При разработке полупроводниковых устройств (компьютерных чипов или солнечных батарей) постоянно ищутся материалы с особыми проводящими свойствами, например, низким удельным сопротивлением. Удельное сопротивление обычно измеряется для образцов конечных размеров. Измерительные электроды также обладают конечным контактным сопротивлением и особой геометрией. Все эти факторы влияют на результаты измерений и искажают истинные свойства объекта измерения. Более того, тонкая пленка материала может иметь свойства, совершенно отличные от свойств материала больших размеров.
Часть А. Четырёхточечный метод измерения сопротивления (1.2 балла) Для точного измерения удельного сопротивления необходимо, чтобы контакты для измерения напряжения и контакты для подачи тока были различными. Этот метод называется четырехточечным методом измерения сопротивления или сокращенно методом 4PP (англ. four-point-probe method). В методе 4РР четыре измерительных контакта размещаются симметрично, так, что ток $I$ втекает в образец через один из внешних измерительных контактов (исток), затем всеми возможными путями протекает через образец и в конце концов вытекает из образца через внешний измерительный контакт (сток). Напряжение $V$ измеряется на отрезке длиной $s$, расположенном между истоком и стоком. Все сильно упрощается, если задача симметрична, то есть если расстояние между всеми контактами и контактами в центре образца равно $s$, как показано на рисунке ниже:  Вольт-амперная характеристика $I(V)$ позволяет определить сопротивление определенного участка образца. Все измерения выполняются методом 4PP. Вначале мы пользуемся конфигурацией, в которой четыре измерительных контакта расположены на прямой на равном расстоянии друг от друга (см. фото).  Для проведения следующих измерений используйте лист проводящей бумаги наибольшего размера.
Измерение методом 4РР. Измерьте падение напряжения $V$ на отрезке длиной $s$ в зависимости от тока $I$, протекающего через этот участок. Измерьте не менее 4-х значений. Занесите результаты в таблицу. Постройте график зависимости падения напряжения $V$ от тока $I$.
Из графика в пункте A1 определите эффективное электрическое сопротивление $R = V/I$ листа бумаги.
Часть В. Плоскостное удельное сопротивление (0.3 балла) Удельное сопротивление $\rho$ — это свойство материала, с помощью которого можно рассчитать сопротивление проводника заданных размеров и геометрии. В данном задании рассмотрим стержень длиной $l$, шириной $w$ и толщиной $t$:  Электрическое сопротивление $R$ проводника вычисляется по формуле: $$R = R_{3D} = \rho \frac{l}{wt} \tag{1}$$ Аналогичным образом можно определить сопротивление двумерного проводника толщиной $t \ll w$ и $t \ll l$.  $$R = R_{2D} = \rho_{\square} \frac{l}{w} \tag{2}$$
Из графика в пункте A1 определите погрешность $\Delta R$ измерения сопротивления $R$ методом 4РР.
Часть С. Измерения образцов разных размеров До сих пор мы не учитывали конечные ширину $w$ и длину $l$ образца. Когда размеры образца уменьшаются, а приложенное напряжение остается постоянным, способность образца проводить ток снижается. Если мы приложим напряжение между двумя точечными контактами (обозначены белыми кружками), ток потечет по всем возможным непересекающимся направлениям. Они отмечены линиями на рисунке. Ток вдоль каждой линии зависит от её длины. Чем длиннее линия, тем меньше протекающий ток, и тем меньше ее толщина на рисунке. Для маленького образца (b) и того же напряжения суммарный ток падает, так как сокращается число возможных путей, по которым он может протекать. Таким образом, измеряемое сопротивление увеличивается:  Конечно, плоскостное удельное сопротивление не меняется для образцов разных размеров. Это значит, что для пересчета измеренного сопротивления в поверхностное удельное сопротивление по формуле 3, нам необходимо ввести поправочный коэффициент $f(w/s)$: $$\rho_{\square} = \frac{\pi}{\ln 2} \cdot \frac{R(w/s)}{f(w/s)} \tag{4}$$ Для образца длины $l \gg s$ поправочный коэффициент $f$ — это функция отношения $w/s$ и его значение больше единицы: $f(w/s) \geq 1$. Для простоты сосредоточимся на зависимости от толщины $w$ и при этом удостоверимся только в том, что длина образца достаточна для проведения измерений. Будем считать, что в случае, когда размеры образца достаточно велики, результат вычислений стремится к истинному значению $\rho_{\square}$. $$R(w/s) = R_{\infty} \cdot f(w/s), \qquad f(w/s \rightarrow \infty) \rightarrow 1.0 \tag{5}$$
Используя результаты измерений в части A, найдите плоскостное удельное сопротивление проводника $\rho_{\square}$. Обозначим это значение $\rho_{\infty}$, а измеренное в части A сопротивление — $R_{\infty}$. Так можно считать, потому что размеры листа значительно превышают расстояние между контактами $s$: $l, w \gg s$.
Используя метод 4PP, измерьте сопротивление $R(w, s)$ для 4 разных значений $w/s$, изменяющихся в диапазоне от 0.3 до 5.0 (на выданных вам образцах проводящей бумаги). Запишите результаты в таблицу. Убедитесь, что длина образца $l$ в 5 раз больше расстояния $s$ между контактами ($l > 5s$), и что длина $l$ каждый раз измеряется вдоль одной и той же (длинной) стороны листа бумаги. Для каждого значения $w/s$ измерьте напряжение для 4 различных значений тока и посчитайте среднее значение $R(w/s)$, используя результаты четырех измерений. Занесите результаты в таблицу.
Часть D. Геометрическая поправка: закон масштабирования (1.9 балла) В части С мы увидели, что удельное сопротивление зависит от отношения ширины образца к расстоянию между измерительными контактами $w/s$. Поэтому, начиная с части C, используем следующую эмпирическую формулу: $$f(w/s) = 1.0 + a \cdot \left(\frac{w}{s}\right)^b \tag{6}$$ Для больших значений $w/s$ $f(w/s)$ должна равняться единице.
Вычислите $f(w/s)$ для каждого из этих измерений.
Для подбора эмпирической кривой по формуле 6 и данным $f(w/s)$, полученным в части C, предлагается выбрать наиболее подходящий один из двух видов миллиметровой бумаги (график в линейном масштабе (D1a), в полулогарифмическом масштабе (D1b) или в логарифмическом масштабе (D1c)). Постройте график по своим данным.
Часть Е. Кремниевая пластина и метод Ван дер Пау (3.4 балла) В полупроводниковой промышленности знание электрического сопротивления тонких пленок полупроводников и тонких пленок металлов играет очень важную роль, так как этот параметр определяет свойства приборов. В этом задании мы будем работать с кремниевой пластиной. Полупроводниковая пластина покрыта тонким слоем хрома (блестящая сторона). Откройте коробку (поверните крышку по направлению стрелки RELEASE) и достаньте пластину. Будьте осторожны и не уроните, и не сломайте пластину. Не касайтесь ее поверхности и не царапайте ее. Для своих измерений положите ее на стол блестящей стороной вверх.
Вычислите значения параметров $a$ и $b$ по аппроксимирующей . . . . . . .
Используя ту же самую установку для измерения методом 4РР, измерьте напряжение $V$ как функцию тока $I$. Запишите номер своей пластины в лист ответов. Он указан на пластиковой коробке.
По полученным данным постройте график и определите сопротивление $R_{4PP}$.
Чтобы определить поправочный коэффициент для образца круглой формы, мы аппроксимируем эффективную ширину образца $w$ диаметром подложки $D = 100~мм$. Используя это допущение, вычислите отношение $w/s$. Зная параметры $a$ и $b$ и используя формулу 6, определите поправочный коэффициент $f(w/s)$ для измерений на пластине.
Вычислите плоскостное удельное сопротивление $\rho_{\square}$ слоя хрома с помощью формулы 4. Для вычисления плоскостного удельного сопротивления без необходимости введения геометрической поправки инженер фирмы Philips Лео Ван дер Пау предложил следующую схему измерения: четыре измерительных контакта размещаются по периметру образца произвольной формы так, как это показано на рисунке (нумерация от 1 до 4). Ток протекает через два близлежащих контакта, например, таких как контакты 1 и 2, а напряжение измеряется между контактами 3 и 4. Таким образом мы получаем сопротивление $R_{I, V} = R_{21,34}$.  Из соображений симметрии $R_{21,34} = R_{34,21}$ и $R_{14,23} = R_{23,14}$. Ван дер Пау показал, что для произвольного образца замкнутой формы (без отверстий) и точечных измерительных контактов выполняется следующее соотношение: $$e^{-\pi R_{21,34}/\rho_{\square}} + e^{-\pi R_{14,23}/\rho_{\square}} \equiv 1 \tag{7}$$  Подсоедините четыре пружинных контакта так, что измерительные контакты образуют квадрат. Два близлежащих измерительных контакта включите в одну цепь с амперметром и источником напряжения, а два оставшихся подключите к вольтметру. Поворачивайте квадрат пока одна из его сторон не будет параллельна срезу на пластине.
Схематично зарисуйте относительное положение токоприводящих контактов и среза на пластине. Измерьте напряжение $V$ по меньшей мере для 6 различных значений тока $I$ (промежутки между значениями тока выдерживайте примерно одинаковыми). Занесите результаты в таблицу.
Повторите процедуру, развернув токоприводящие контакты перпендикулярно их положению в предыдущем пункте. Результаты занесите в таблицу.
По данным из двух предыдущих пунктов постройте один график. При построении используйте разные цвета и/или символы. Определите среднее значение $\langle R \rangle$ по двум кривым.
Заменив все сопротивления $R_{kl,mn}$ сопротивлением $\langle R \rangle$, решите уравнение 7 относительно $\rho_{\square}$ и вычислите плоскостное удельное сопротивление $\rho_{\square}$ слоя хрома.
Сравните результат измерения с результатами, полученными при линейной ориентации (E4) и методом Ван дер Пау (E8). Приведите разницу между двумя измерениями как относительную ошибку в процентах.
Слой хрома имеет номинальную толщину 8 нм. Используя это значение и результаты измерений 0.1 методом Ван дер Пау, вычислите удельную проводимость $Cr$ с помощью формул 1 и 2.
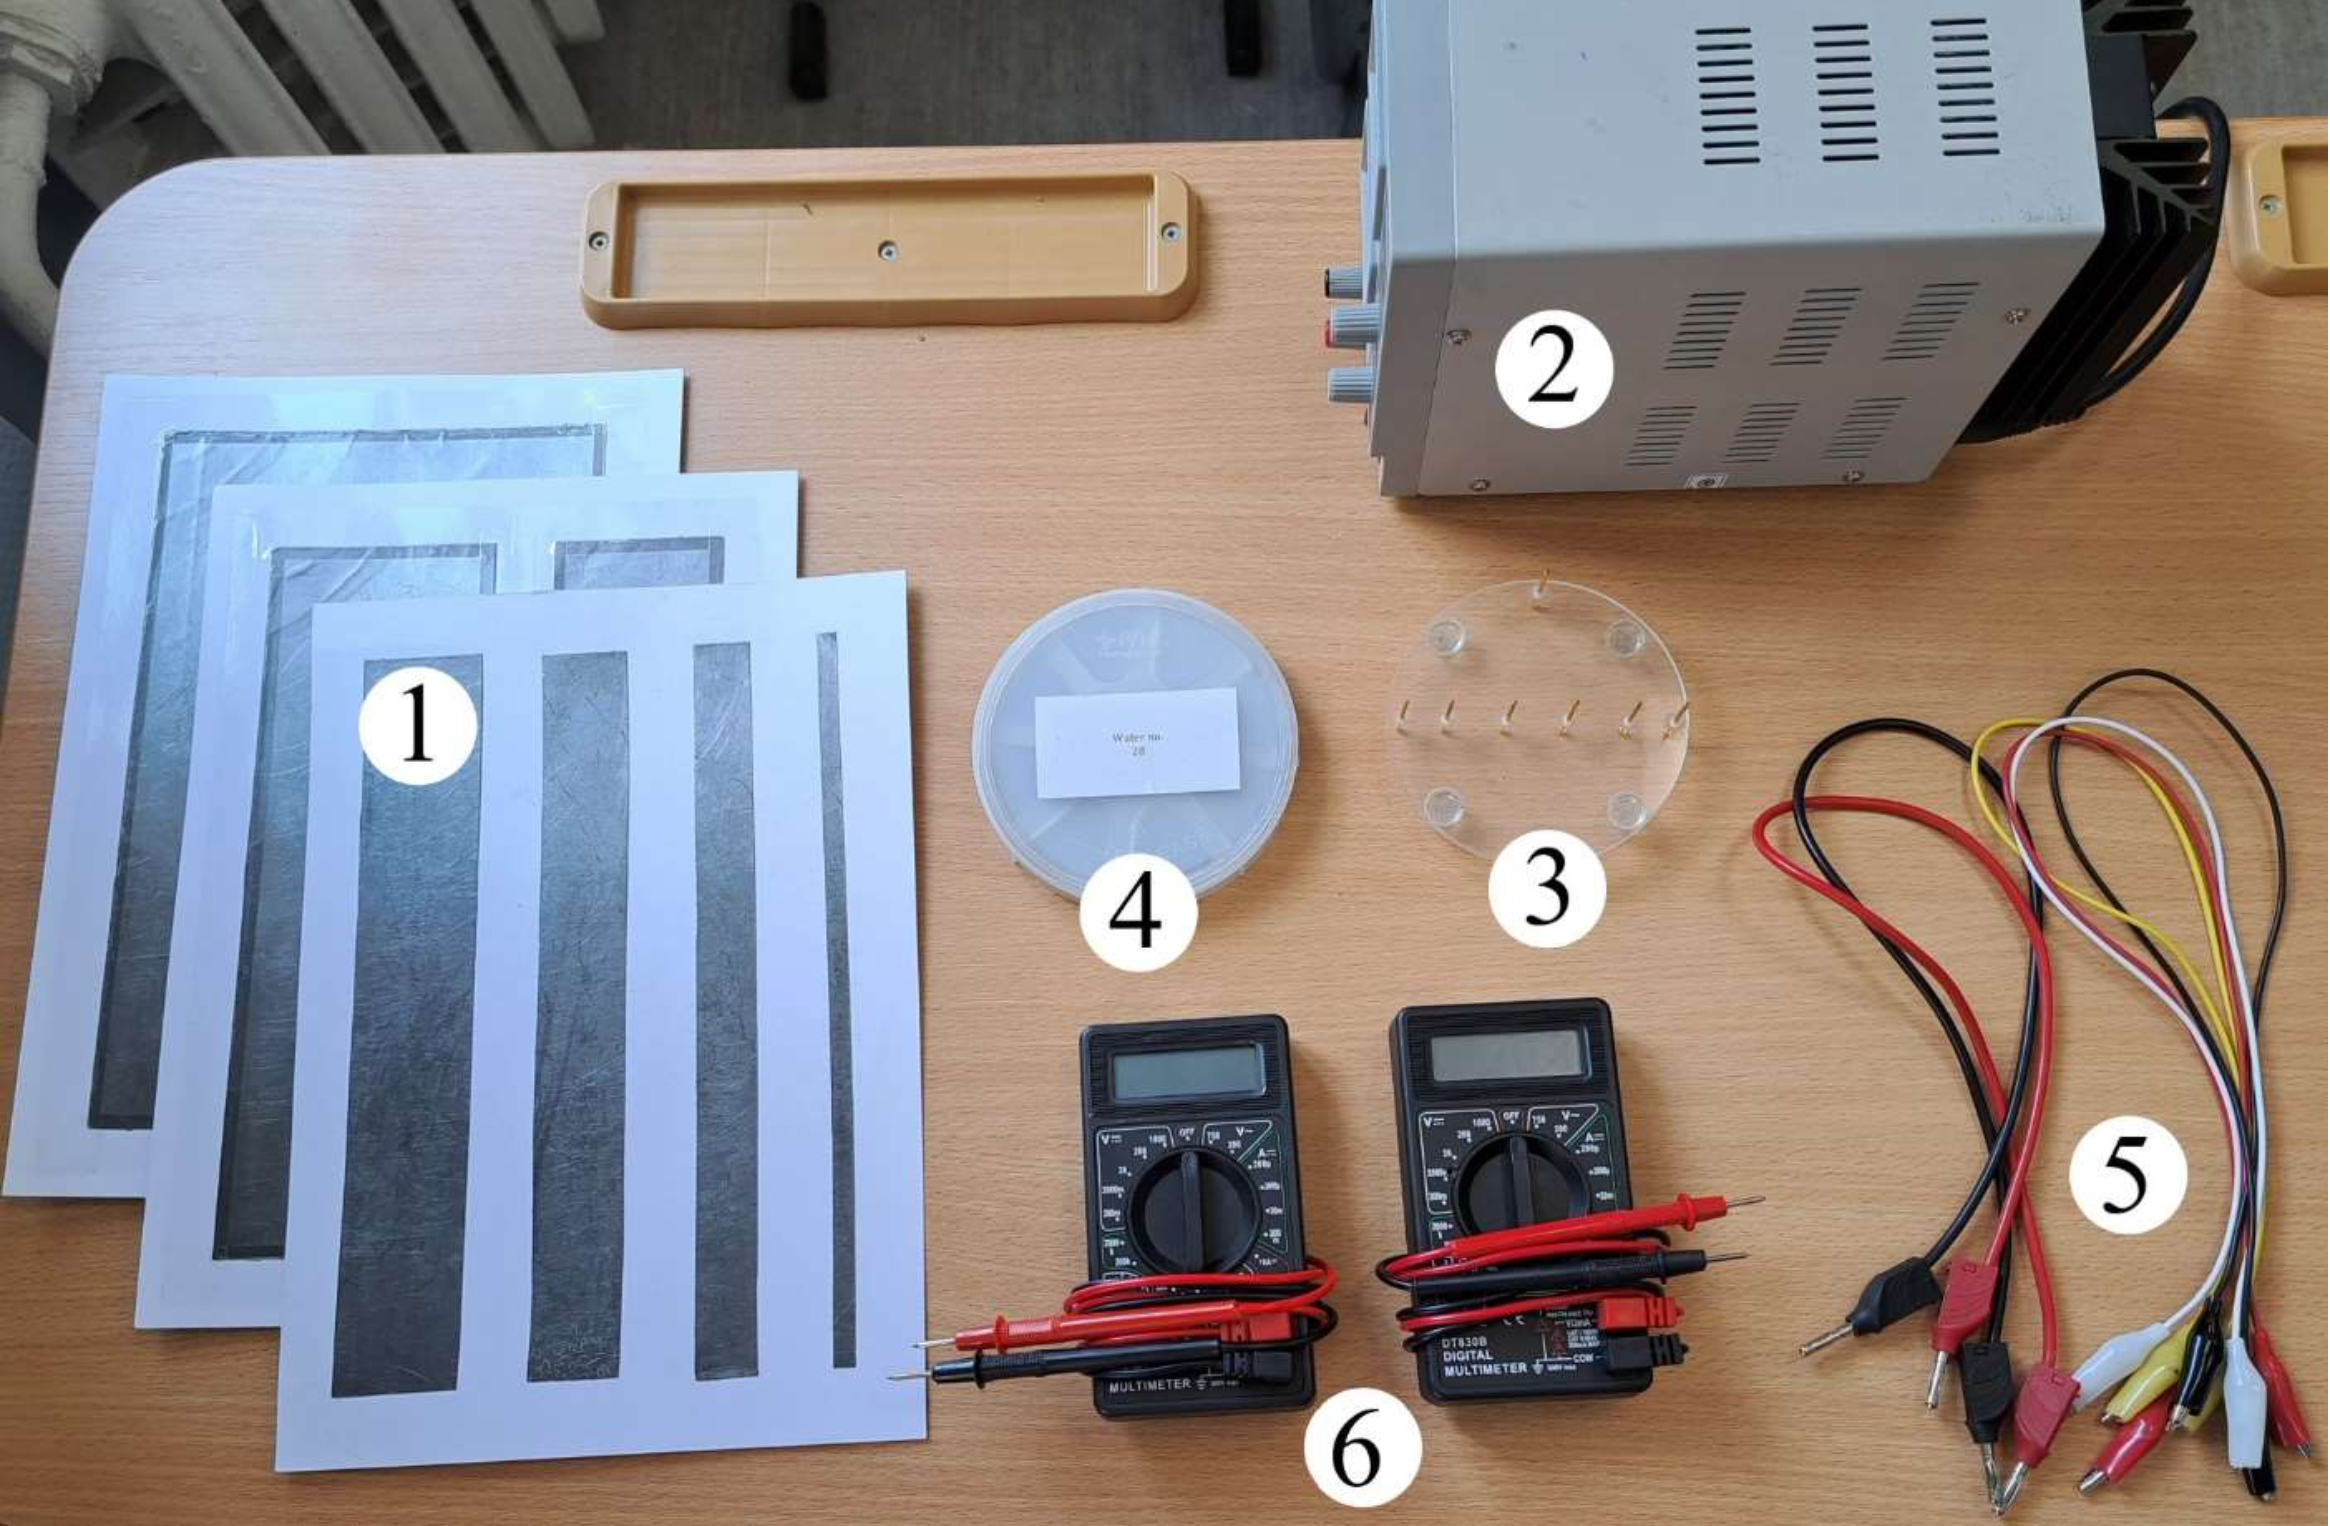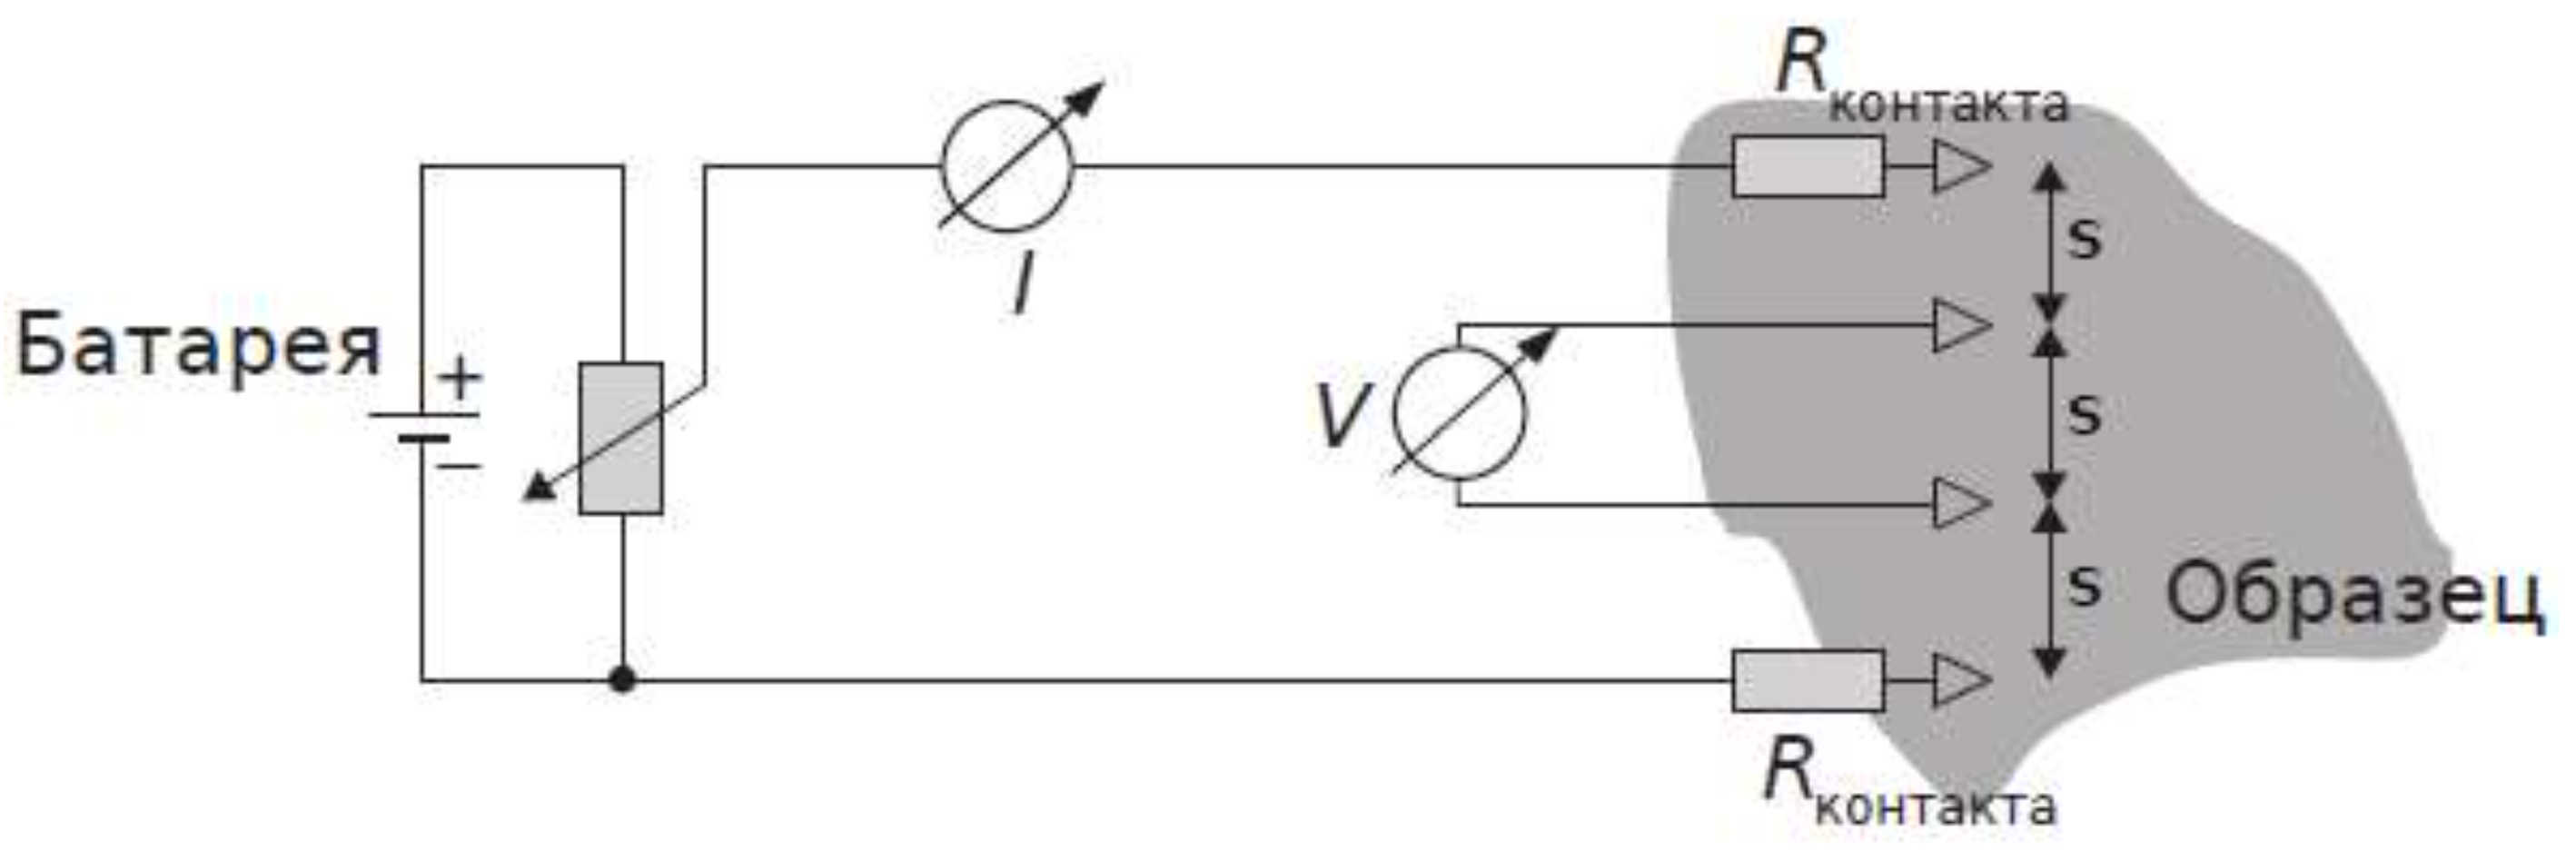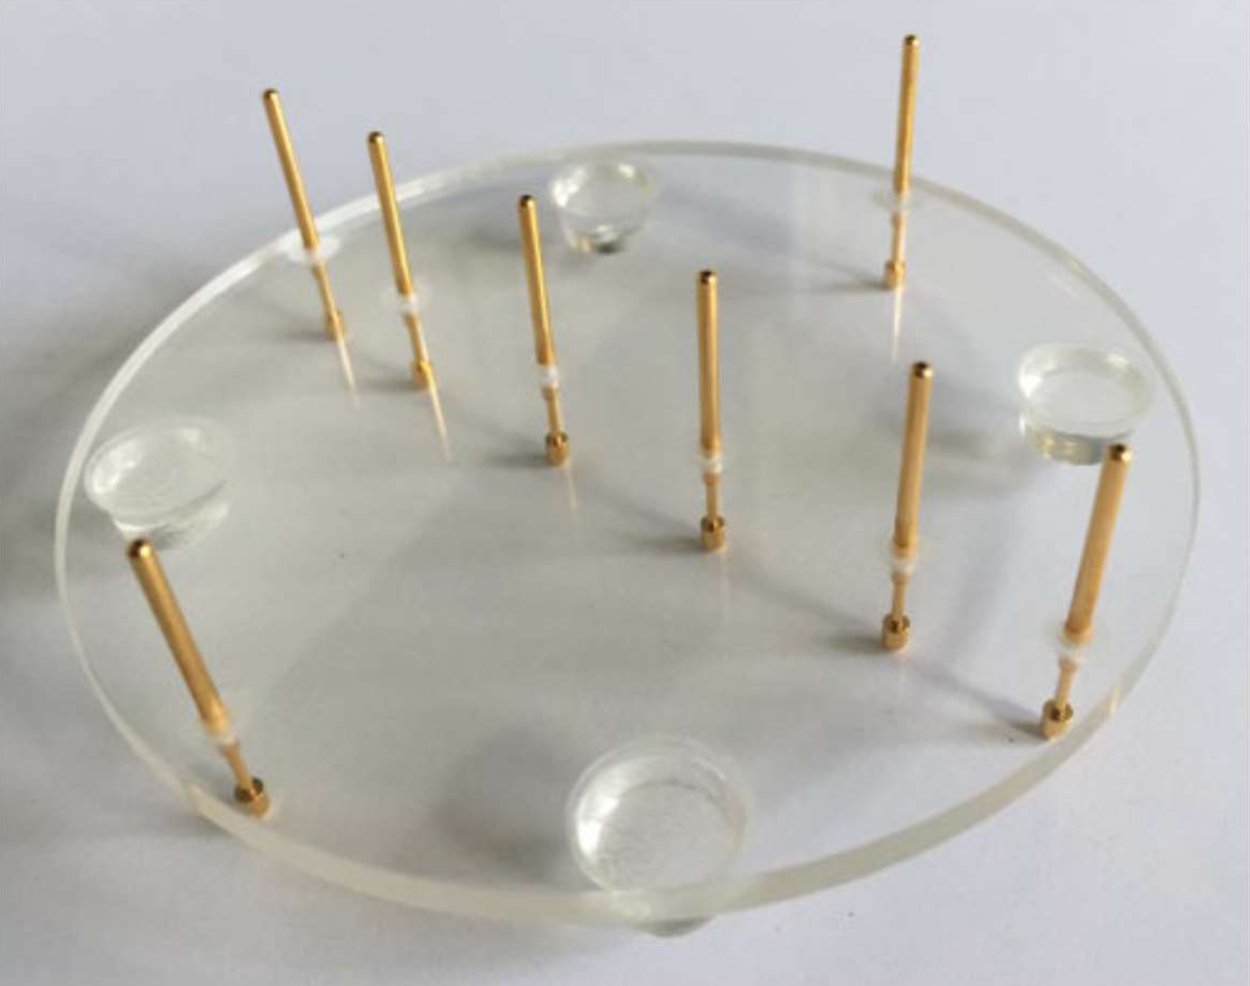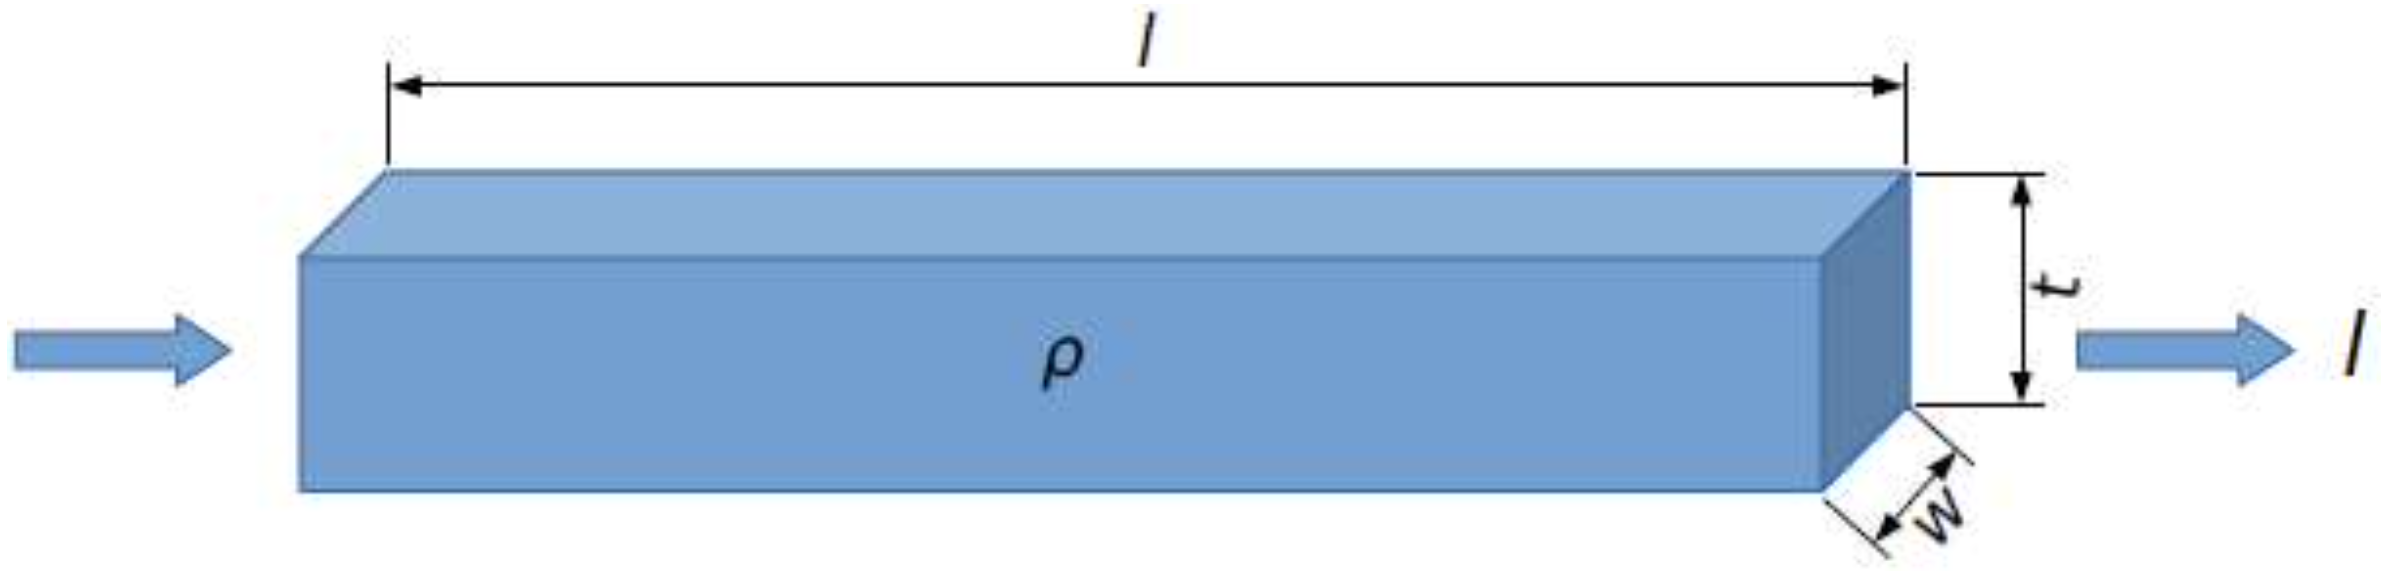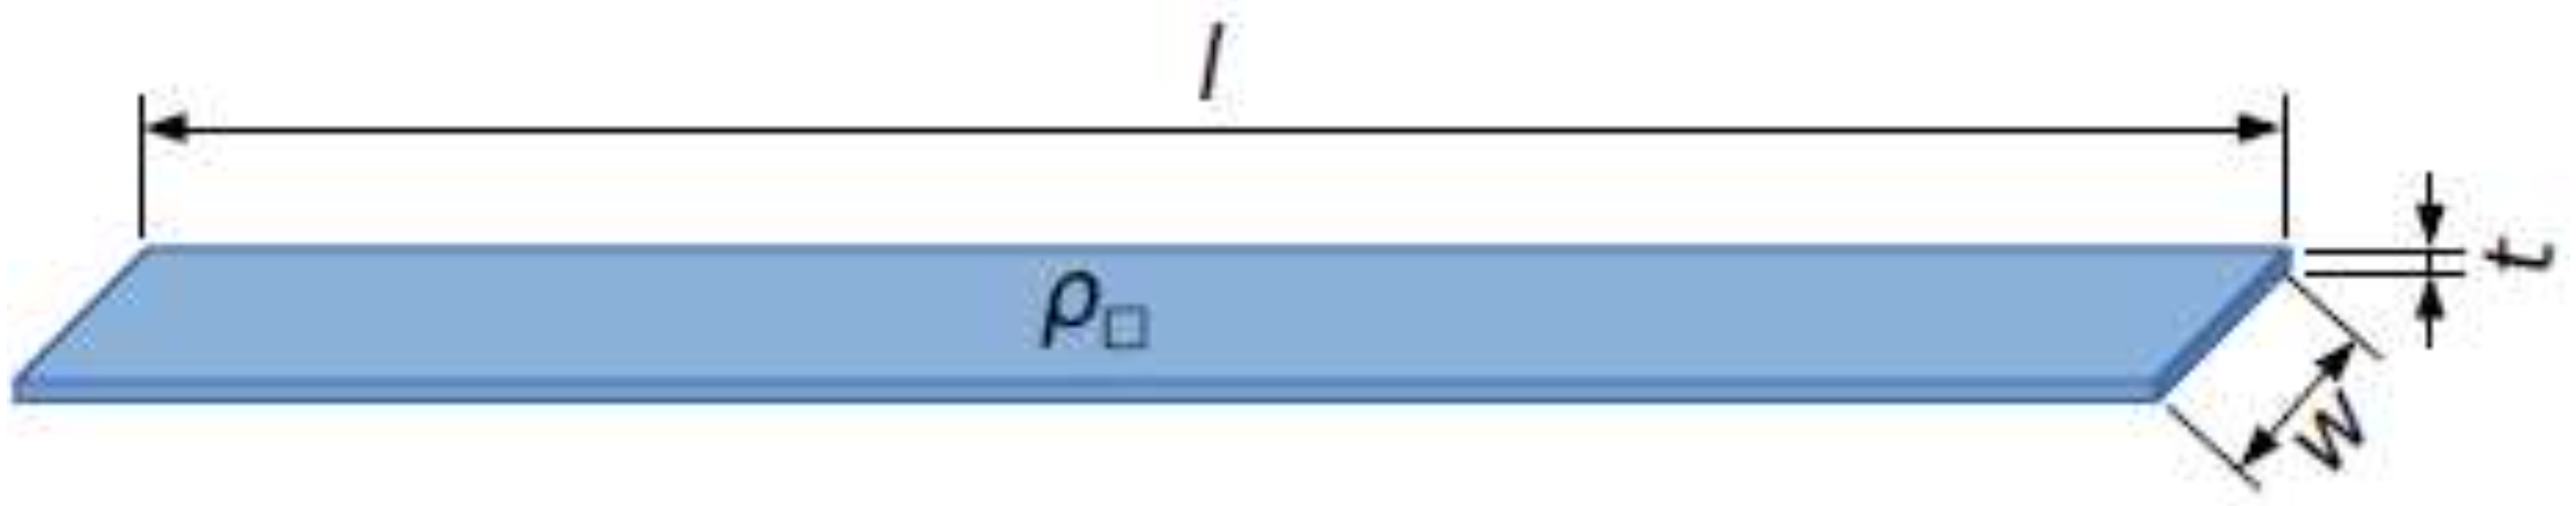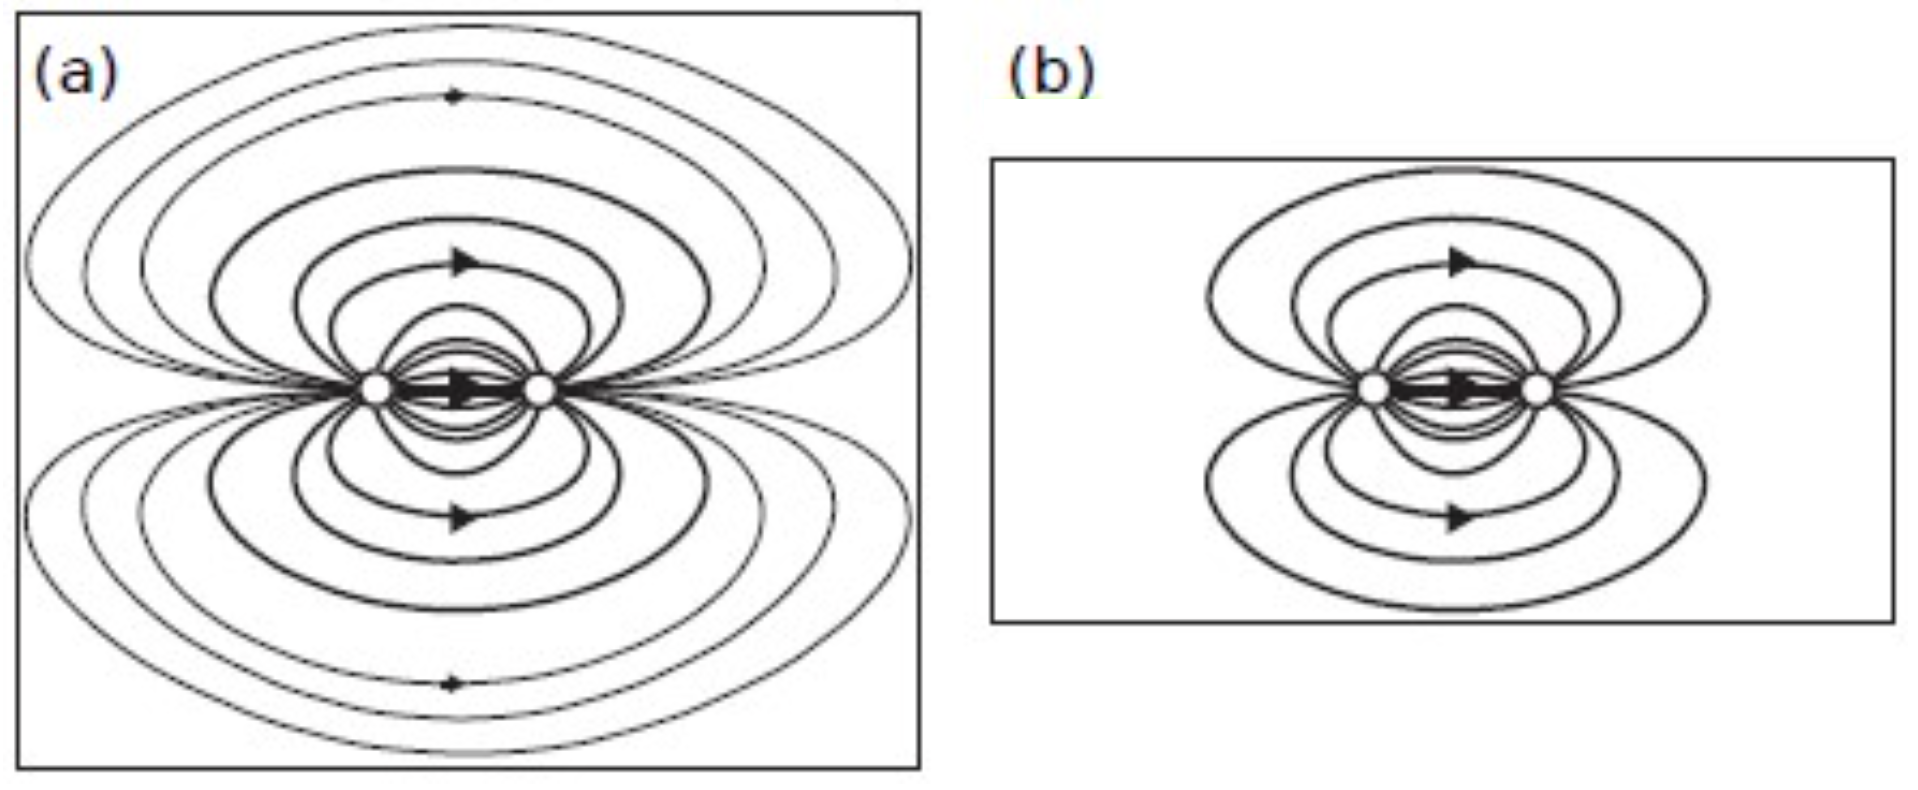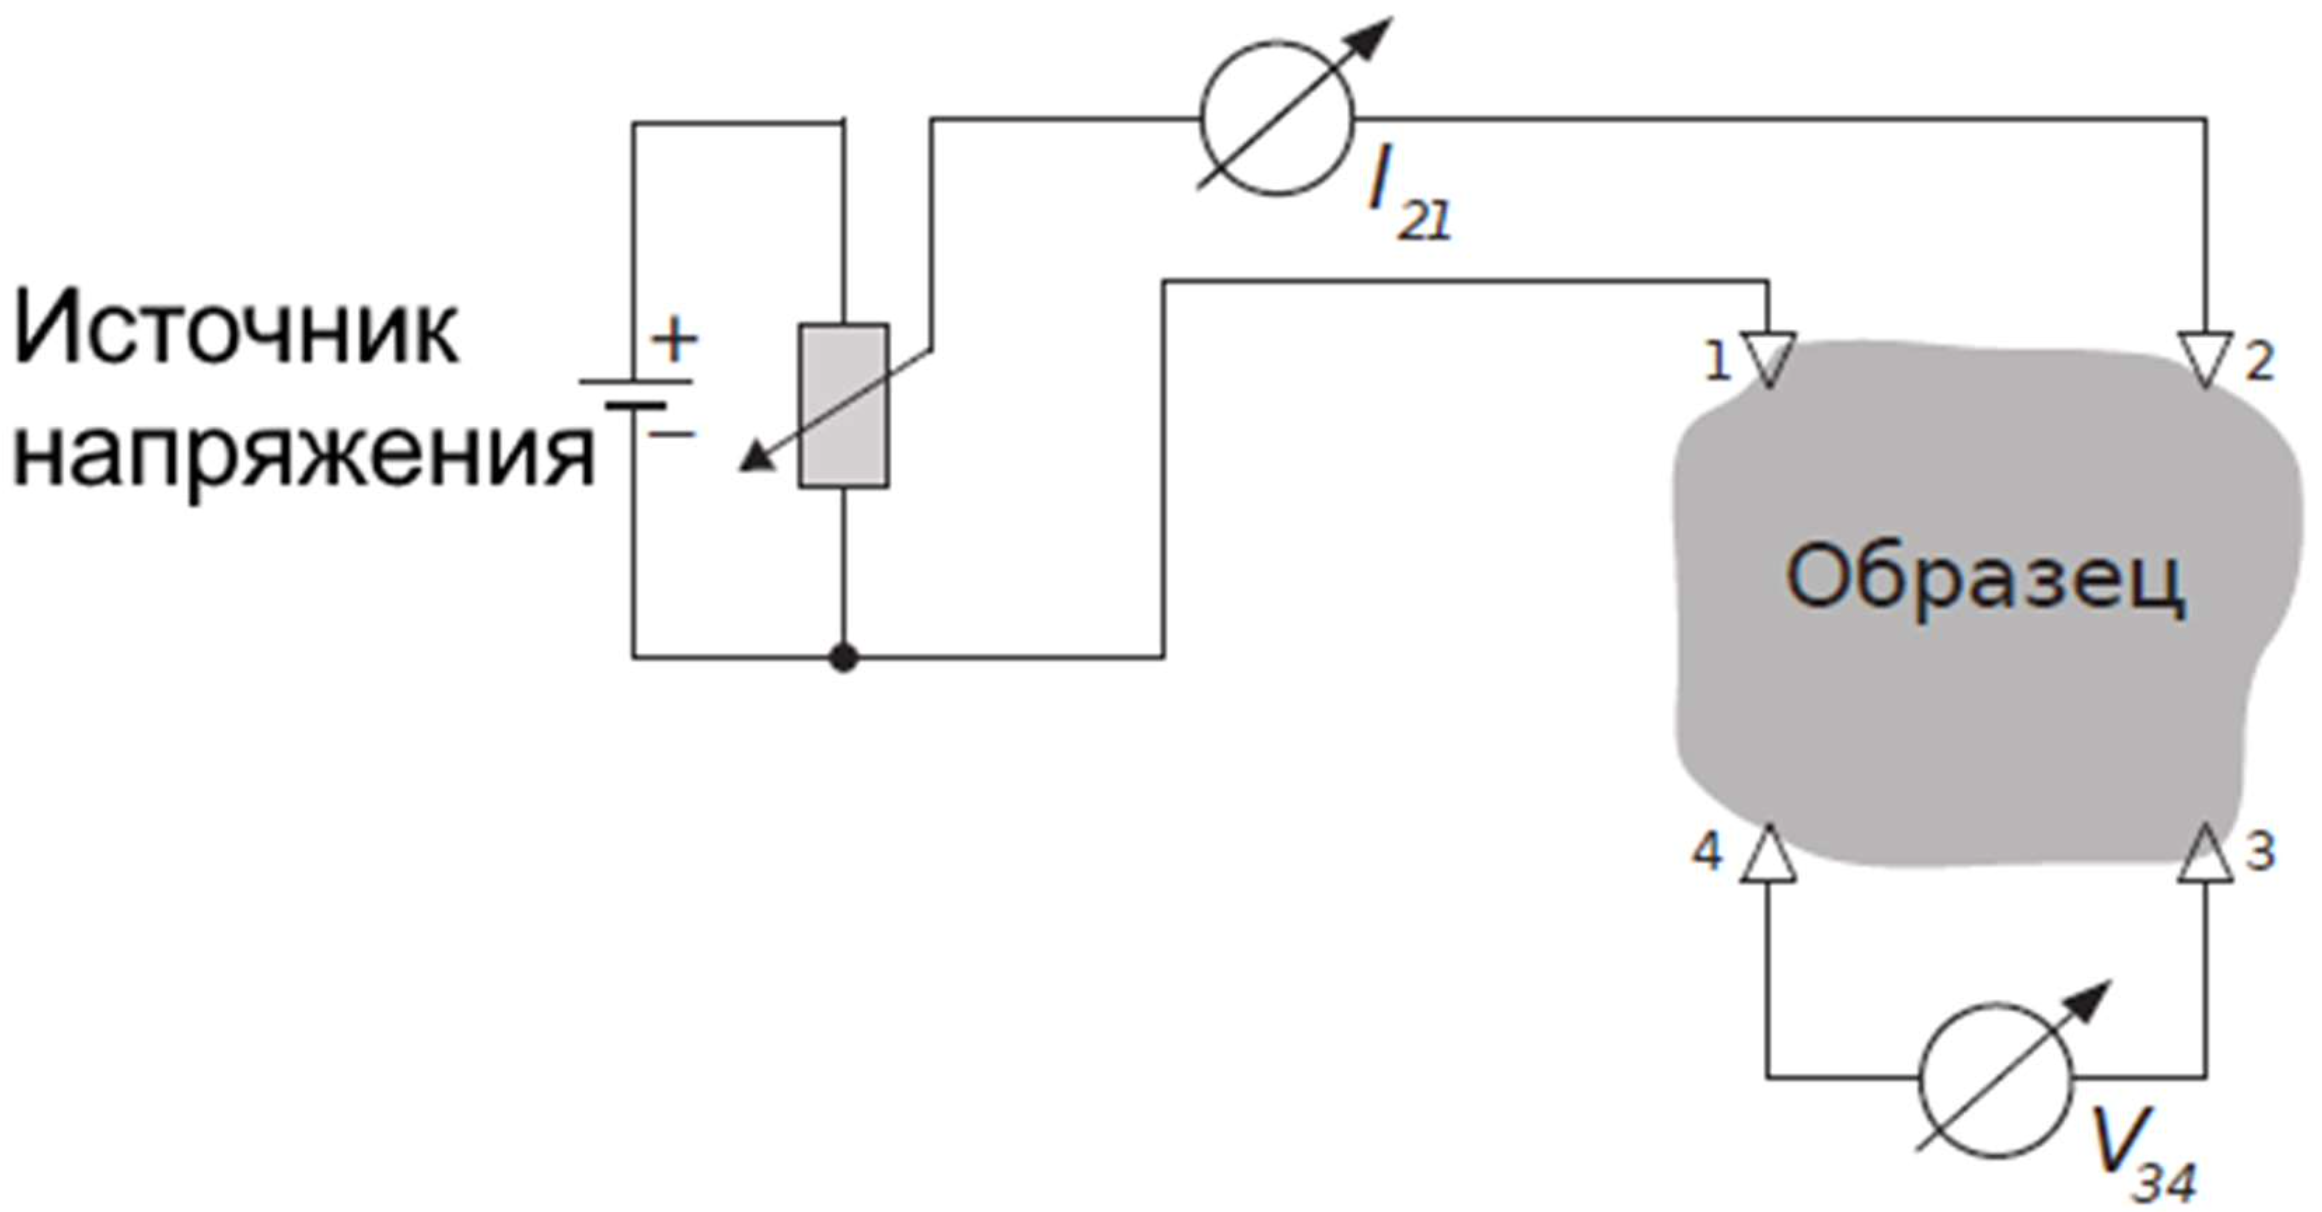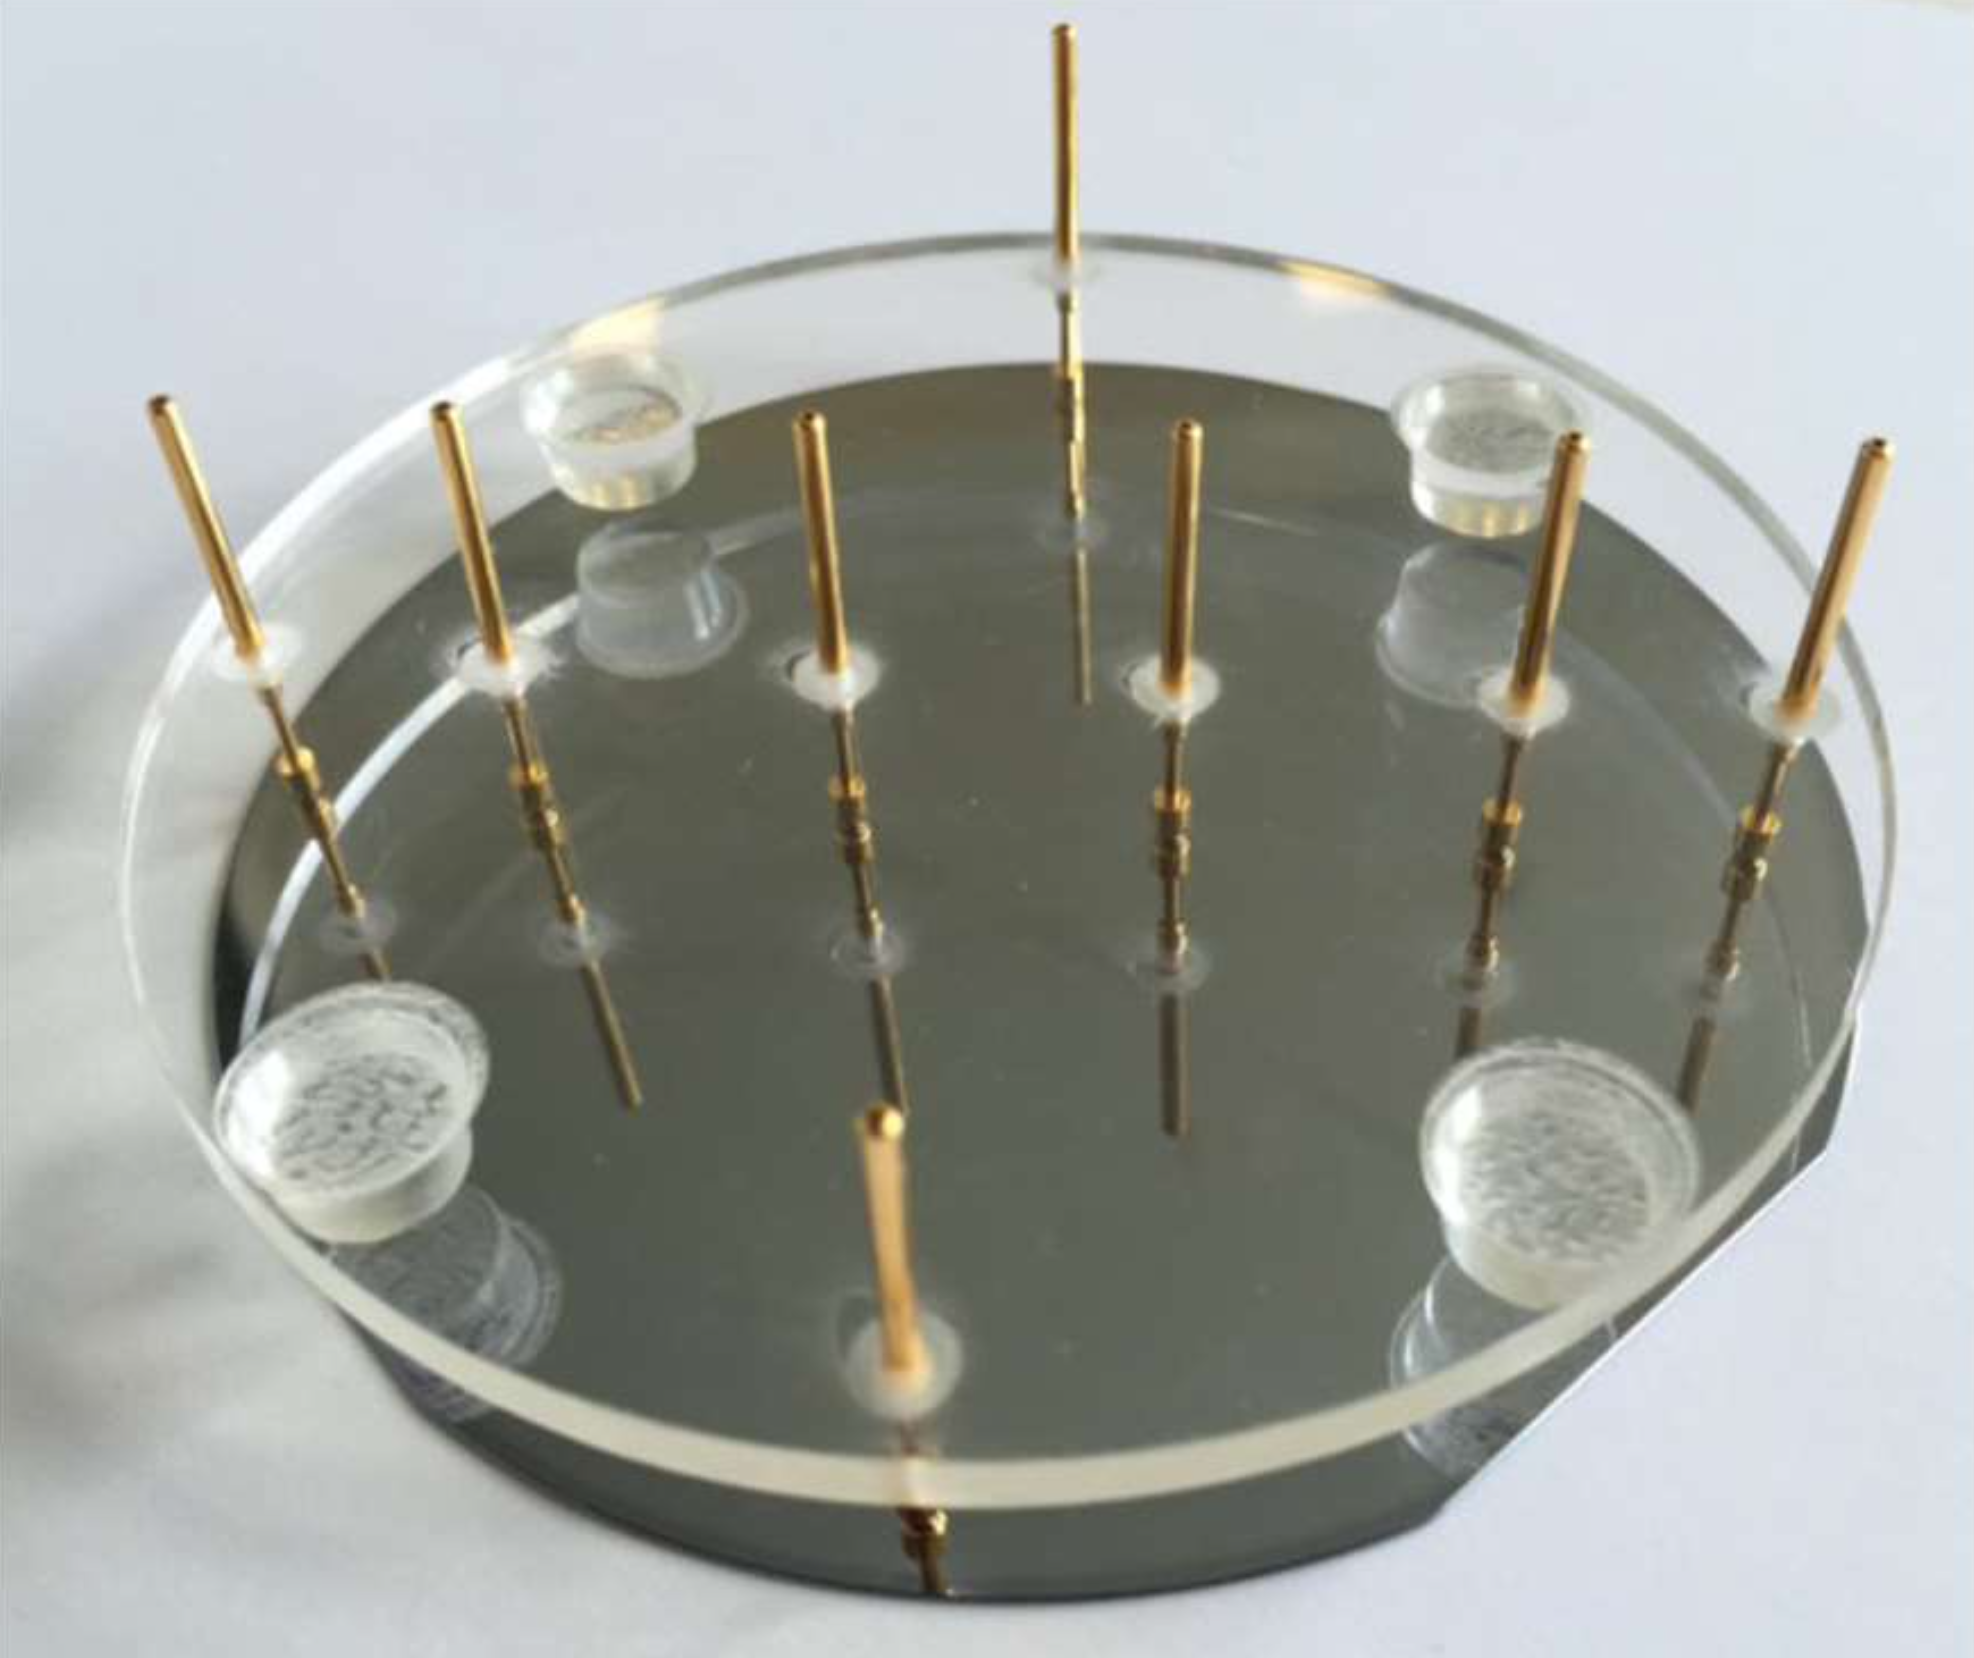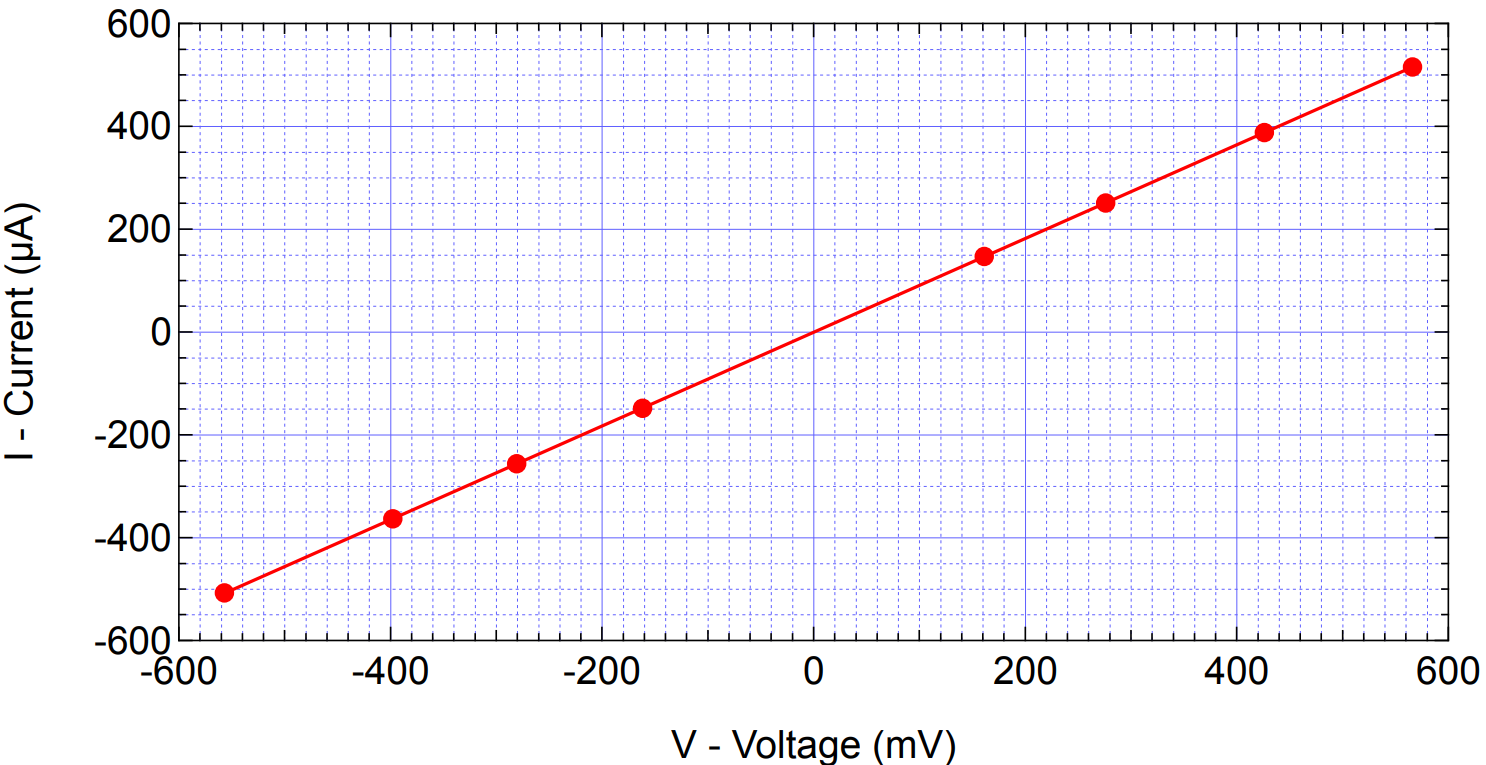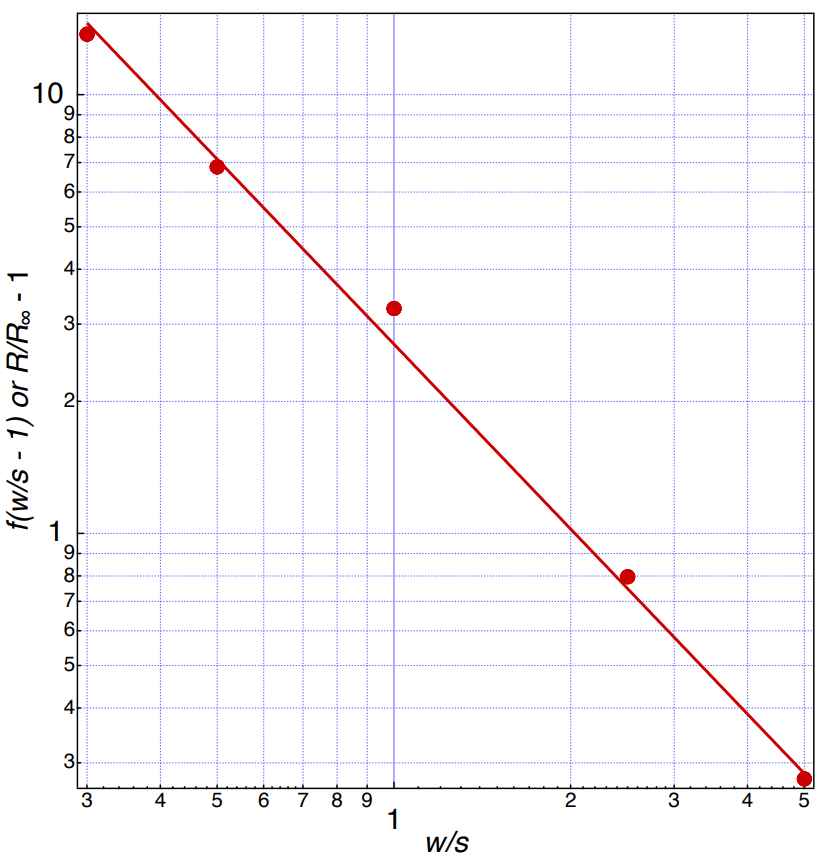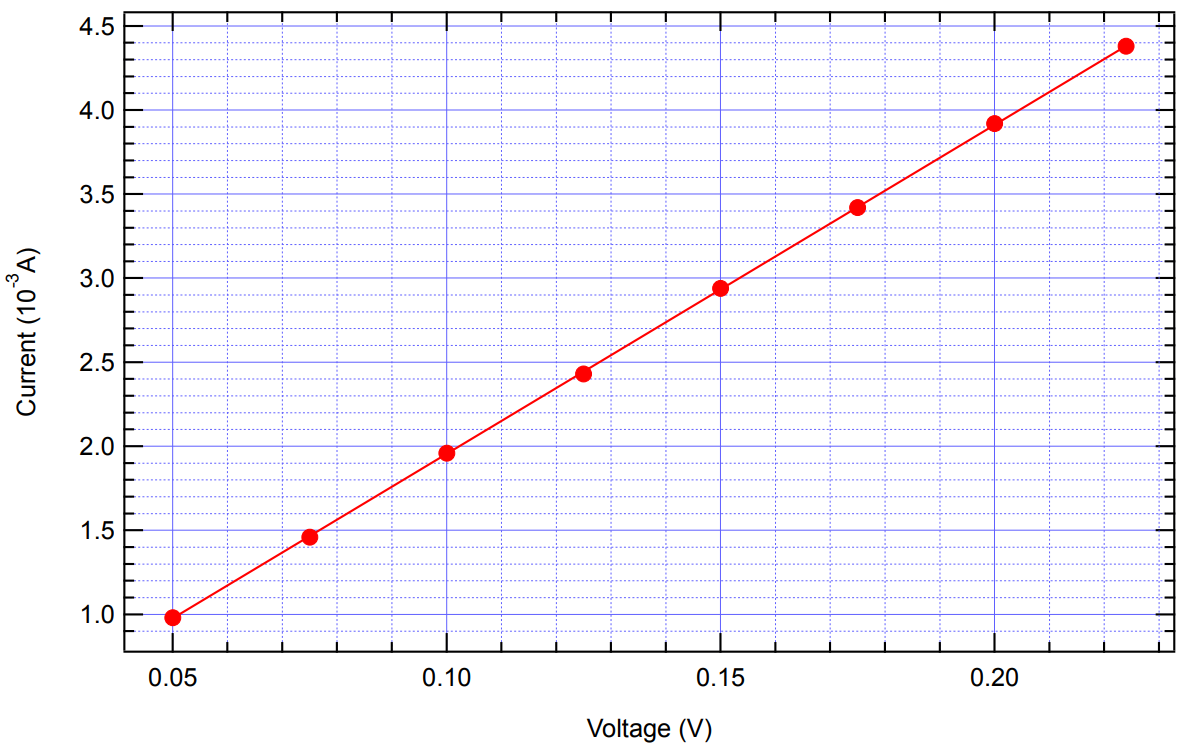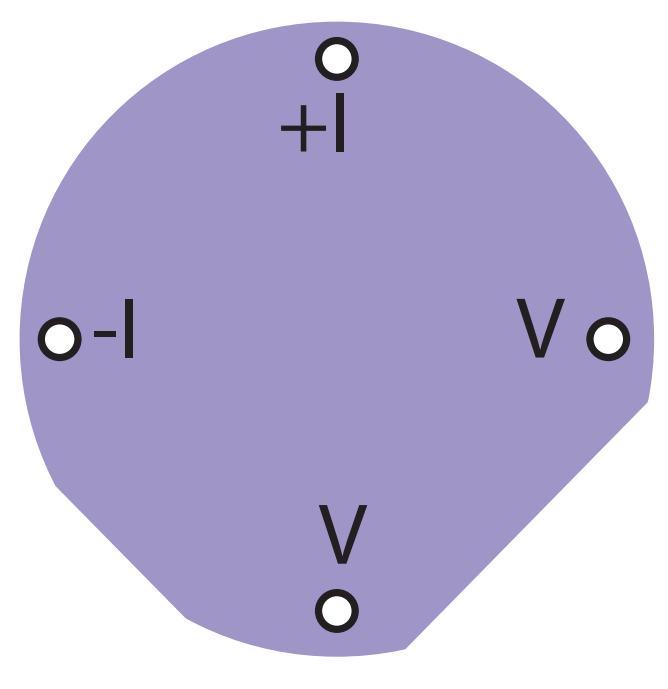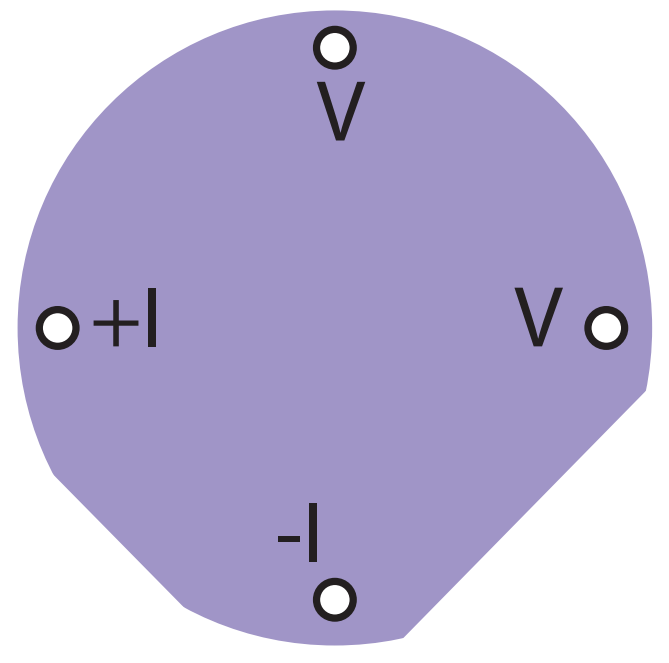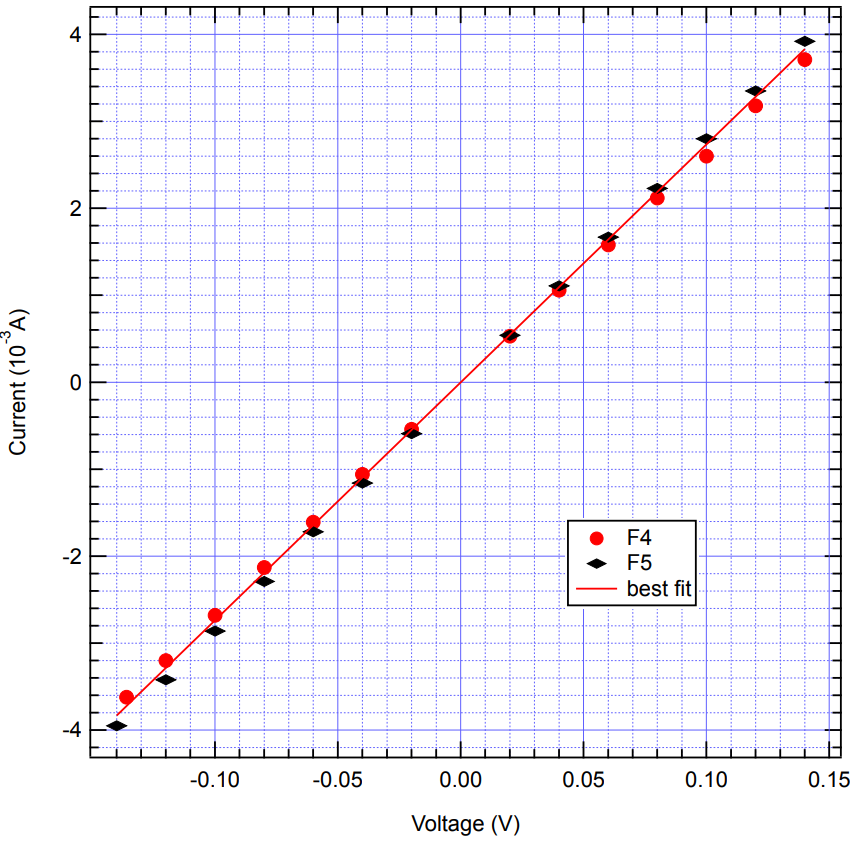
Измерение методом 4РР. Измерьте падение напряжения $V$ на отрезке длиной $s$ в зависимости от тока $I$, протекающего через этот участок. Измерьте не менее 4-х значений. Занесите результаты в таблицу. Постройте график зависимости падения напряжения $V$ от тока $I$.
Решение: $s=2~см$ | $I,~мА$ | 251 | 516 | 388 | 147 | -148 | -256 | -363 | -507 | | --- | --- | --- | --- | --- | --- | --- | --- | --- | | $V,~мВ$ | 276 | 566 | 426 | 161 | -162 | -281 | -398 | -557 |
Ответ: | $I,~мА$ | 251 | 516 | 388 | 147 | -148 | -256 | -363 | -507 | | --- | --- | --- | --- | --- | --- | --- | --- | --- | | $V,~мВ$ | 276 | 566 | 426 | 161 | -162 | -281 | -398 | -557 | Ответ: $I,~мА$251516388147-148-256-363-507$V,~мВ$276566426161-162-281-398-557

Из графика в пункте A1 определите эффективное электрическое сопротивление $R = V/I$ листа бумаги.
Ответ: \[R = 1.08~кОм\]

Из графика в пункте A1 определите погрешность $\Delta R$ измерения сопротивления $R$ методом 4РР.
Ответ: \[\Delta R =\pm1~Ом\]

Используя результаты измерений в части A, найдите плоскостное удельное сопротивление проводника $\rho_{\square}$. Обозначим это значение $\rho_{\infty}$, а измеренное в части A сопротивление — $R_{\infty}$. Так можно считать, потому что размеры листа значительно превышают расстояние между контактами $s$: $l, w \gg s$.
Ответ: \[\rho_\square\equiv\rho_\infty=4.89~кОм\]

Используя метод 4PP, измерьте сопротивление $R(w, s)$ для 4 разных значений $w/s$, изменяющихся в диапазоне от 0.3 до 5.0 (на выданных вам образцах проводящей бумаги). Запишите результаты в таблицу. Убедитесь, что длина образца $l$ в 5 раз больше расстояния $s$ между контактами ($l > 5s$), и что длина $l$ каждый раз измеряется вдоль одной и той же (длинной) стороны листа бумаги.  Для каждого значения $w/s$ измерьте напряжение для 4 различных значений тока и посчитайте среднее значение $R(w/s)$, используя результаты четырех измерений. Занесите результаты в таблицу.
Решение: $s=20~мм$$\rho_\infty=4.89~кОм$ | $w/s$ | $I,~мА$ | $V,~мВ$ | $R(w/s),~кОм$ | $\langle{R}\rangle,~кОм$ | $f(w/s)$ | | --- | --- | --- | --- | --- | --- | | 0.3 | 92 | 1477 | 16.1 | 15.9 | 14.7 | | 0.3 | 74 | 1184 | 16 | | | | 0.3 | 57 | 914 | 16 | | | | 0.3 | 41 | 651 | 15.9 | | | | 0.3 | 23 | 358 | 15.6 | | | | 0.5 | 154 | 1306 | 8.5 | 8.5 | 7.8 | | 0.5 | 127 | 1079 | 8.5 | | | | 0.5 | 97 | 824 | 8.5 | | | | 0.5 | 67 | 567 | 8.5 | | | | 0.5 | 38 | 321 | 8.5 | | | | 1 | 233 | 1071 | 4.6 | 4.6 | 4.3 | | 1 | 174 | 799 | 4.6 | | | | 1 | 135 | 621 | 4.6 | | | | 1 | 101 | 165 | 4.6 | | | | 1 | 59 | 271 | 4.6 | | | | 2.5 | 389 | 749 | 1.9 | 1.9 | 1.8 | | 2.5 | 319 | 635 | 2 | | | | 2.5 | 237 | 457 | 1.9 | | | | 2.5 | 151 | 291 | 1.9 | | | | 2.5 | 74 | 143 | 1.9 | | | | 5 | 467 | 648 | 1.4 | 1.4 | 1.3 | | 5 | 419 | 577 | 1.4 | | | | 5 | 363 | 499 | 1.4 | | | | 5 | 289 | 398 | 1.4 | | | | 5 | 185 | 254 | 1.4 | | |
Ответ: | $w/s$ | $I,~мА$ | $V,~мВ$ | $R(w/s),~кОм$ | $\langle{R}\rangle,~кОм$ | $f(w/s)$ | | --- | --- | --- | --- | --- | --- | | 0.3 | 92 | 1477 | 16.1 | 15.9 | 14.7 | | 0.3 | 74 | 1184 | 16 | | | | 0.3 | 57 | 914 | 16 | | | | 0.3 | 41 | 651 | 15.9 | | | | 0.3 | 23 | 358 | 15.6 | | | | 0.5 | 154 | 1306 | 8.5 | 8.5 | 7.8 | | 0.5 | 127 | 1079 | 8.5 | | | | 0.5 | 97 | 824 | 8.5 | | | | 0.5 | 67 | 567 | 8.5 | | | | 0.5 | 38 | 321 | 8.5 | | | | 1 | 233 | 1071 | 4.6 | 4.6 | 4.3 | | 1 | 174 | 799 | 4.6 | | | | 1 | 135 | 621 | 4.6 | | | | 1 | 101 | 165 | 4.6 | | | | 1 | 59 | 271 | 4.6 | | | | 2.5 | 389 | 749 | 1.9 | 1.9 | 1.8 | | 2.5 | 319 | 635 | 2 | | | | 2.5 | 237 | 457 | 1.9 | | | | 2.5 | 151 | 291 | 1.9 | | | | 2.5 | 74 | 143 | 1.9 | | | | 5 | 467 | 648 | 1.4 | 1.4 | 1.3 | | 5 | 419 | 577 | 1.4 | | | | 5 | 363 | 499 | 1.4 | | | | 5 | 289 | 398 | 1.4 | | | | 5 | 185 | 254 | 1.4 | | | Ответ: $w/s$$I,~мА$$V,~мВ$$R(w/s),~кОм$$\langle{R}\rangle,~кОм$$f(w/s)$0.392147716.115.914.70.3741184160.357914160.34165115.90.32335815.60.515413068.58.57.80.512710798.50.5978248.50.5675678.50.5383218.5123310714.64.64.311747994.611356214.611011654.61592714.62.53897491.91.91.82.531963522.52374571.92.51512911.92.5741431.954676481.41.41.354195771.453634991.452893981.451852541.4

Вычислите $f(w/s)$ для каждого из этих измерений.

Для подбора эмпирической кривой по формуле 6 и данным $f(w/s)$, полученным в части C, предлагается выбрать наиболее подходящий один из двух видов миллиметровой бумаги (график в линейном масштабе (D1a), в полулогарифмическом масштабе (D1b) или в логарифмическом масштабе (D1c)). Постройте график по своим данным.
Решение: Выбираем двойной логарифмический масштаб (график D1c):

Вычислите значения параметров $a$ и $b$ по аппроксимирующей прямой .
Ответ: \[a = 2.7,\qquad b = −1.4\]

Используя ту же самую установку для измерения методом 4РР, измерьте напряжение $V$ как функцию тока $I$.  Запишите номер своей пластины в лист ответов. Он указан на пластиковой коробке.
Решение: | $I,~мА$ | 0.98 | 1.46 | 1.96 | 2.43 | 2.94 | 3.42 | 3.92 | 4.38 | | --- | --- | --- | --- | --- | --- | --- | --- | --- | | $V,~мВ$ | 50 | 75 | 100 | 125 | 150 | 175 | 200 | 224 |
Ответ: | $I,~мА$ | 0.98 | 1.46 | 1.96 | 2.43 | 2.94 | 3.42 | 3.92 | 4.38 | | --- | --- | --- | --- | --- | --- | --- | --- | --- | | $V,~мВ$ | 50 | 75 | 100 | 125 | 150 | 175 | 200 | 224 | Ответ: $I,~мА$0.981.461.962.432.943.423.924.38$V,~мВ$5075100125150175200224

По полученным данным постройте график и определите сопротивление $R_{4PP}$.
Ответ: \[R_{4PP} = 51.1~Ом\]

Чтобы определить поправочный коэффициент для образца круглой формы, мы аппроксимируем эффективную ширину образца $w$ диаметром подложки $D = 100~мм$. Используя это допущение, вычислите отношение $w/s$.  Зная параметры $a$ и $b$ и используя формулу 6, определите поправочный коэффициент $f(w/s)$ для измерений на пластине.
Решение: $w = 10~см \implies w/s = 5\implies $
Ответ: \[f(w/s) = 1.284\]

Вычислите плоскостное удельное сопротивление $\rho_{\square}$ слоя хрома с помощью формулы 4.
Ответ: \[\rho_\square=180~Ом\]

Схематично зарисуйте относительное положение токоприводящих контактов и среза на пластине. Измерьте напряжение $V$ по меньшей мере для 6 различных значений тока $I$ (промежутки между значениями тока выдерживайте примерно одинаковыми). Занесите результаты в таблицу.
Решение: | $I~мА$ | 3.71 | 3.18 | 2.66 | 2.12 | 1.58 | 1.06 | 0.53 | | --- | --- | --- | --- | --- | --- | --- | --- | | $V~мВ$ | 140 | 120 | 100 | 80 | 60 | 40 | 20 | | | | | | | | | | | $I~мА$ | -0.54 | -1.06 | -1.61 | -2.13 | -2.68 | -3.2 | -3.62 | | $V~мВ$ | -20 | -40 | -60 | -80 | -100 | -120 | -136 |
Ответ: | $I~мА$ | 3.71 | 3.18 | 2.66 | 2.12 | 1.58 | 1.06 | 0.53 | | --- | --- | --- | --- | --- | --- | --- | --- | | $V~мВ$ | 140 | 120 | 100 | 80 | 60 | 40 | 20 | | | | | | | | | | | $I~мА$ | -0.54 | -1.06 | -1.61 | -2.13 | -2.68 | -3.2 | -3.62 | | $V~мВ$ | -20 | -40 | -60 | -80 | -100 | -120 | -136 | Ответ: $I~мА$3.713.182.662.121.581.060.53$V~мВ$14012010080604020$I~мА$-0.54-1.06-1.61-2.13-2.68-3.2-3.62$V~мВ$-20-40-60-80-100-120-136

Повторите процедуру, развернув токоприводящие контакты перпендикулярно их положению в предыдущем пункте. Результаты занесите в таблицу.
Решение: | $V, ~В$ | 3.92 | 3.35 | 2.8 | 2.23 | 1.67 | 1.11 | 0.54 | | --- | --- | --- | --- | --- | --- | --- | --- | | $I,~мкА$ | 140 | 120 | 100 | 80 | 60 | 40 | 20 | | | | | | | | | | | $V, ~В$ | -0.59 | -1.16 | -1.72 | -2.29 | -2.86 | -3.42 | -3.95 | | $I,~мкА$ | -20 | -40 | -60 | -80 | -100 | -120 | -140 |
Ответ: | $V, ~В$ | 3.92 | 3.35 | 2.8 | 2.23 | 1.67 | 1.11 | 0.54 | | --- | --- | --- | --- | --- | --- | --- | --- | | $I,~мкА$ | 140 | 120 | 100 | 80 | 60 | 40 | 20 | | | | | | | | | | | $V, ~В$ | -0.59 | -1.16 | -1.72 | -2.29 | -2.86 | -3.42 | -3.95 | | $I,~мкА$ | -20 | -40 | -60 | -80 | -100 | -120 | -140 | Ответ: $V, ~В$3.923.352.82.231.671.110.54$I,~мкА$14012010080604020$V, ~В$-0.59-1.16-1.72-2.29-2.86-3.42-3.95$I,~мкА$-20-40-60-80-100-120-140

По данным из двух предыдущих пунктов постройте один график. При построении используйте разные цвета и/или символы. Определите среднее значение $\langle R \rangle$ по двум кривым.
Ответ: $\langle R\rangle = 36.5~Ом$

Заменив все сопротивления $R_{kl,mn}$ сопротивлением $\langle R \rangle$, решите уравнение 7 относительно $\rho_{\square}$ и вычислите плоскостное удельное сопротивление $\rho_{\square}$ слоя хрома.
Решение: \[2\cdot e^{-\pi\cdot\langle R\rangle/\rho_\square}=1\implies e^{-\pi\cdot\langle R\rangle/\rho_\square}=\frac{1}{2}\implies\\-\frac{\pi\cdot\langle R\rangle}{\rho_\square}=\ln(1/2)\implies \frac{\pi\cdot\langle R\rangle}{\rho_\square}=\ln2\\\implies\rho_\square=\frac{\pi\cdot\langle R\rangle}{\ln(2)}\]
Ответ: \[\rho_\square=165~Ом\]

Сравните результат измерения с результатами, полученными при линейной ориентации (E4) и методом Ван дер Пау (E8). Приведите разницу между двумя измерениями как относительную ошибку в процентах.
Ответ: \[\frac{\Delta\rho_\square}{\rho_\square}=0.091=9.1\,\%\]

Слой хрома имеет номинальную толщину 8 нм. Используя это значение и результаты измерений 0.1 методом Ван дер Пау, вычислите удельную проводимость $Cr$ с помощью формул 1 и 2.
Решение: Удельная проводимость хрома $\mathrm{Cr}$ равна:
Ответ: \[\rho = 1.32\cdot10^{−6}~Ом\cdot м\]
Темы:
E, Международные